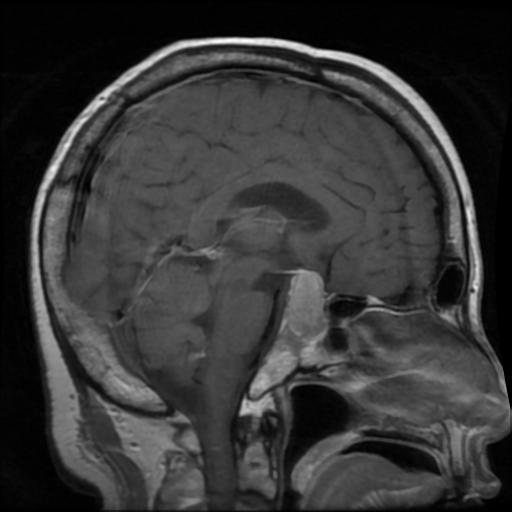
Label: pituitary